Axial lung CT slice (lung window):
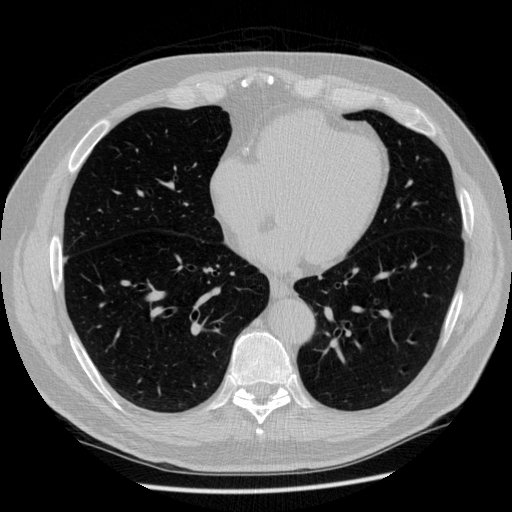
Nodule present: no